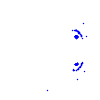
Particle: proton